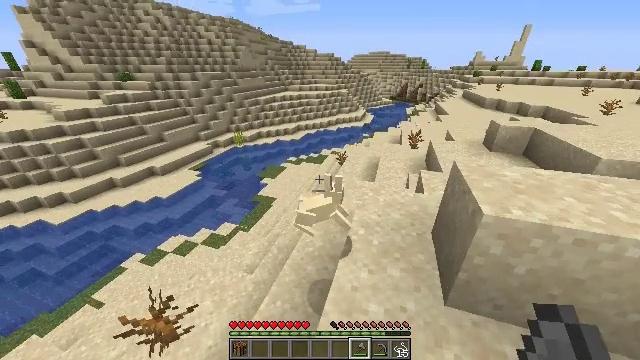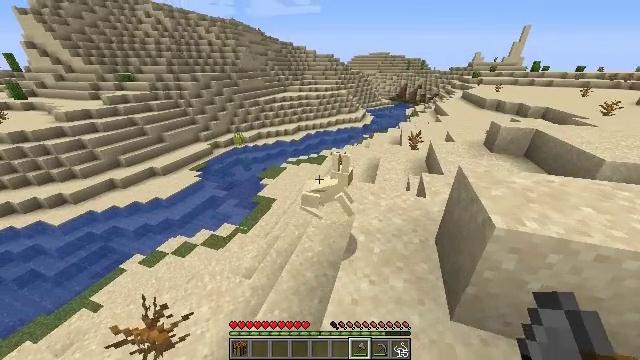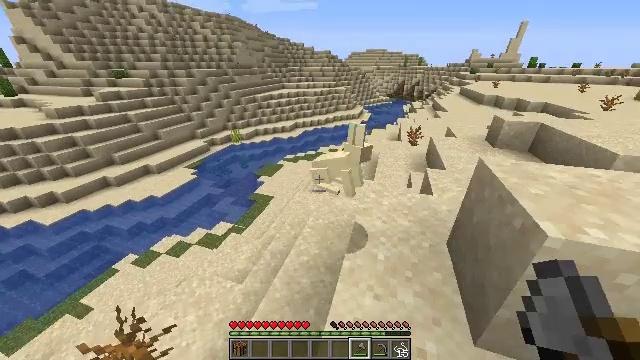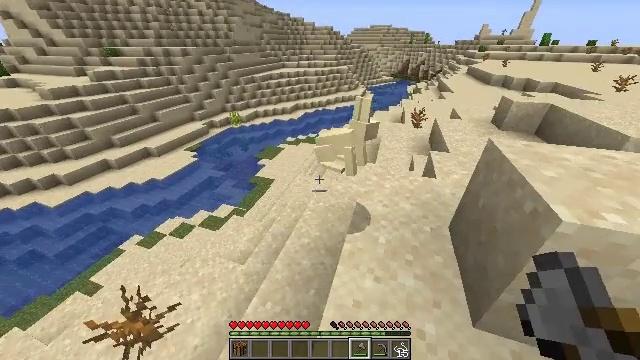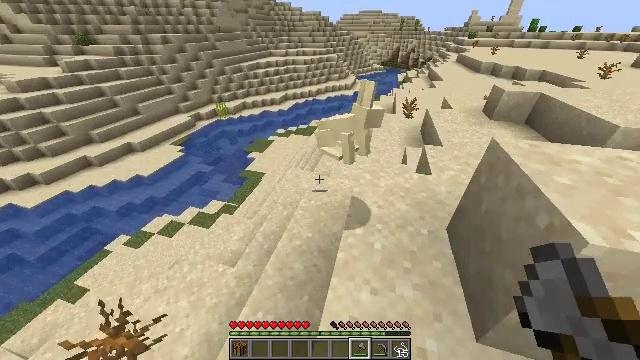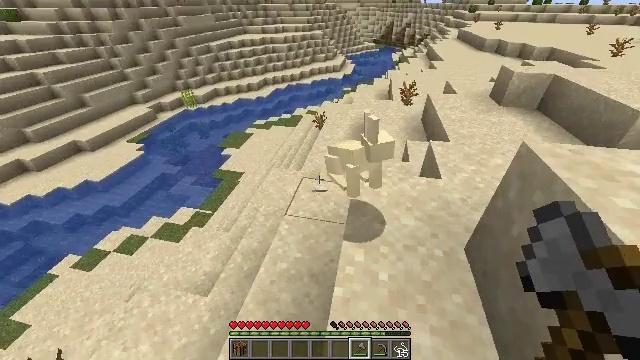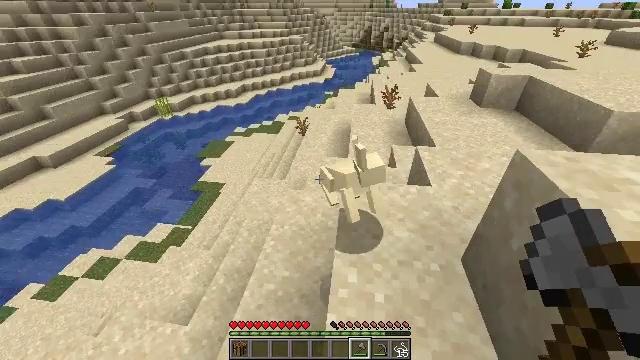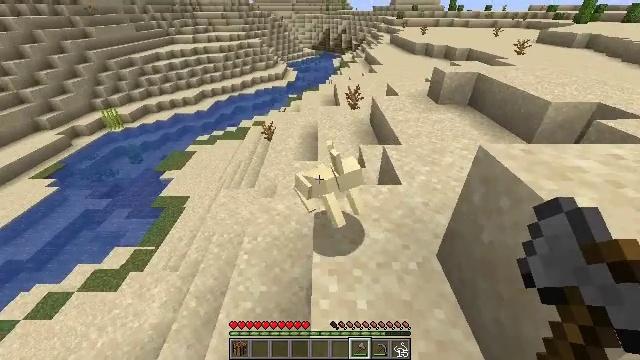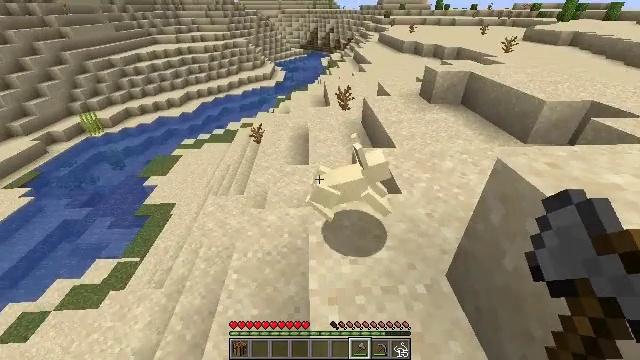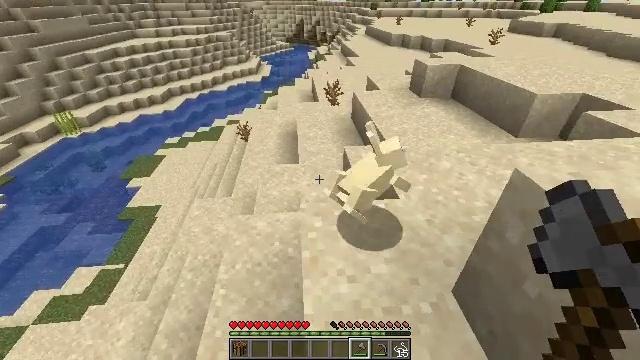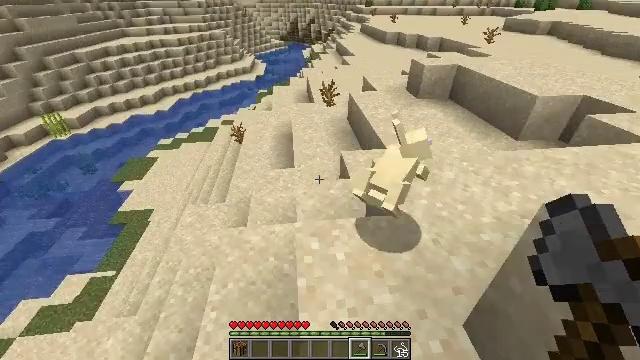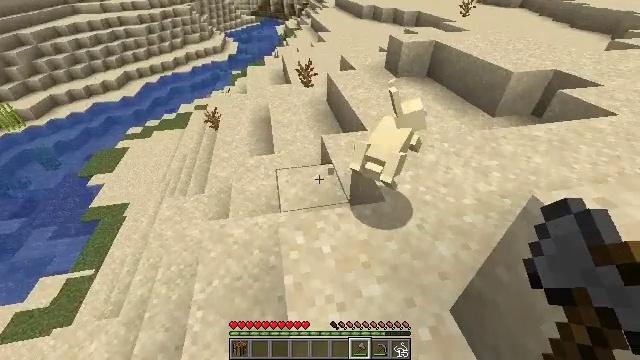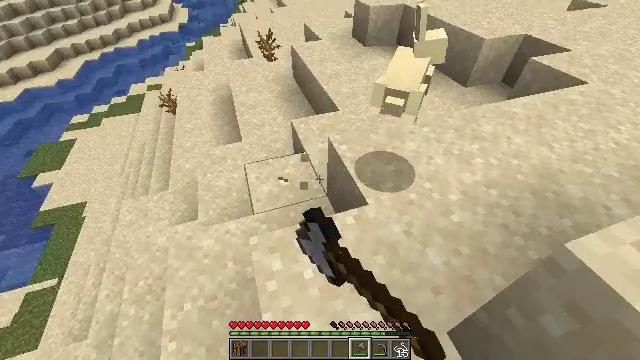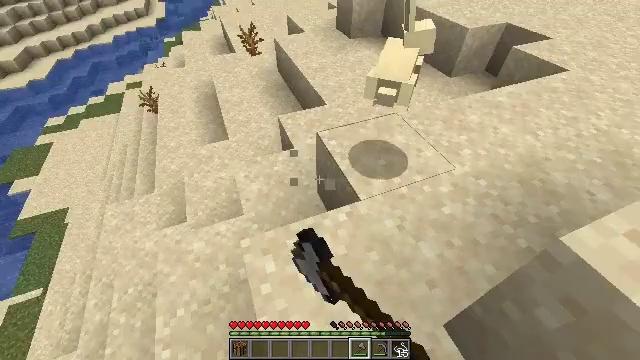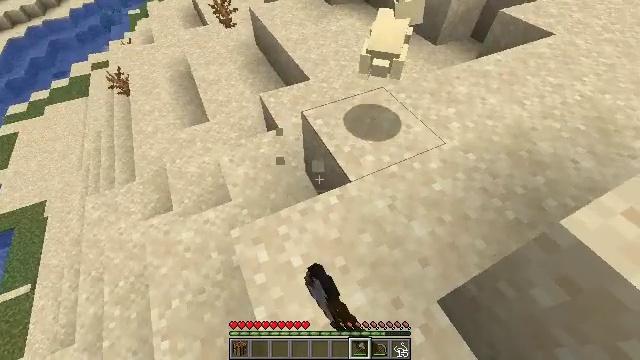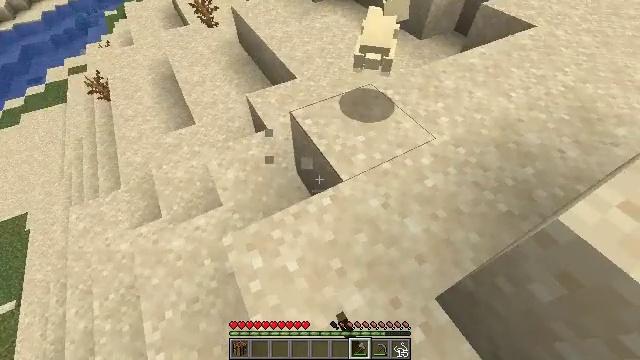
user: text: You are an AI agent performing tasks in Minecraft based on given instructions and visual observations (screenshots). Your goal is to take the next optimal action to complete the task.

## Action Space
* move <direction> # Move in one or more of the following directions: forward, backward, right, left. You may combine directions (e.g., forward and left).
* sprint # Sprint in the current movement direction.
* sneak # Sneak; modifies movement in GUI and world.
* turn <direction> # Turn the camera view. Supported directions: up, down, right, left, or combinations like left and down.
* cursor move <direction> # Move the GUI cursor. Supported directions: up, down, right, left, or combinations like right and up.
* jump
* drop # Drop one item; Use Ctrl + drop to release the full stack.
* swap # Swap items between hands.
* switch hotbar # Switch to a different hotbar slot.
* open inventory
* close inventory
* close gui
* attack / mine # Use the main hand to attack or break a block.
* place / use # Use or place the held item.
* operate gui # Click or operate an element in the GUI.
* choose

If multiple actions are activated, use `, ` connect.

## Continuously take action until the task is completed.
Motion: motion action
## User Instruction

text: Kill the rabbit.
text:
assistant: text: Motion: move forward, sprint
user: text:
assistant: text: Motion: move forward
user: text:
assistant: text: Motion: turn down
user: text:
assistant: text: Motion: turn right and down
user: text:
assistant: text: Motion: turn right
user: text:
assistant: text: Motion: move forward, turn right and up
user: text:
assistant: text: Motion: move forward, turn right
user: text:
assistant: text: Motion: move forward, turn right
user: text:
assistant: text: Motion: move forward, turn right and down
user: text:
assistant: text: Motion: move forward, turn right
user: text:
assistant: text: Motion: move forward, turn right and down, attack / mine
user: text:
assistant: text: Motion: move forward, turn right and down, attack / mine
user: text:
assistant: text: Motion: turn right and down, attack / mine
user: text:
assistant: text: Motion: turn right and down
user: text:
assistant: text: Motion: turn right
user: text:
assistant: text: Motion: turn right and up
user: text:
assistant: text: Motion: turn right and up
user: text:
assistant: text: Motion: turn up
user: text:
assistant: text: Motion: move forward, turn right and up
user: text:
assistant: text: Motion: move forward, turn up
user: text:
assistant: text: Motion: move forward
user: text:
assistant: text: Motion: move forward, turn up
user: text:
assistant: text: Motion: move forward, turn up
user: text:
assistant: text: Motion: move forward, sprint, turn up
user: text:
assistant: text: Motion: move forward, sprint
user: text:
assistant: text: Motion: move forward, sprint
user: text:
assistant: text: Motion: move forward, sprint
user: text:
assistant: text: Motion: move forward, sprint
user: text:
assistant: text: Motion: move forward, sprint
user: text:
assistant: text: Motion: move forward, sprint